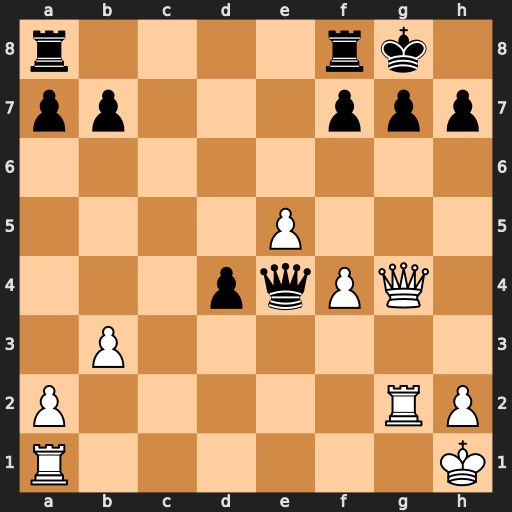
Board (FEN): r4rk1/pp3ppp/8/4P3/3pqPQ1/1P6/P5RP/R6K
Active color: w
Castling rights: -
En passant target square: -
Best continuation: Qxg7#